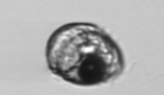
Label: Proterythropsis